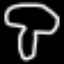
Label: mushroom